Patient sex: M
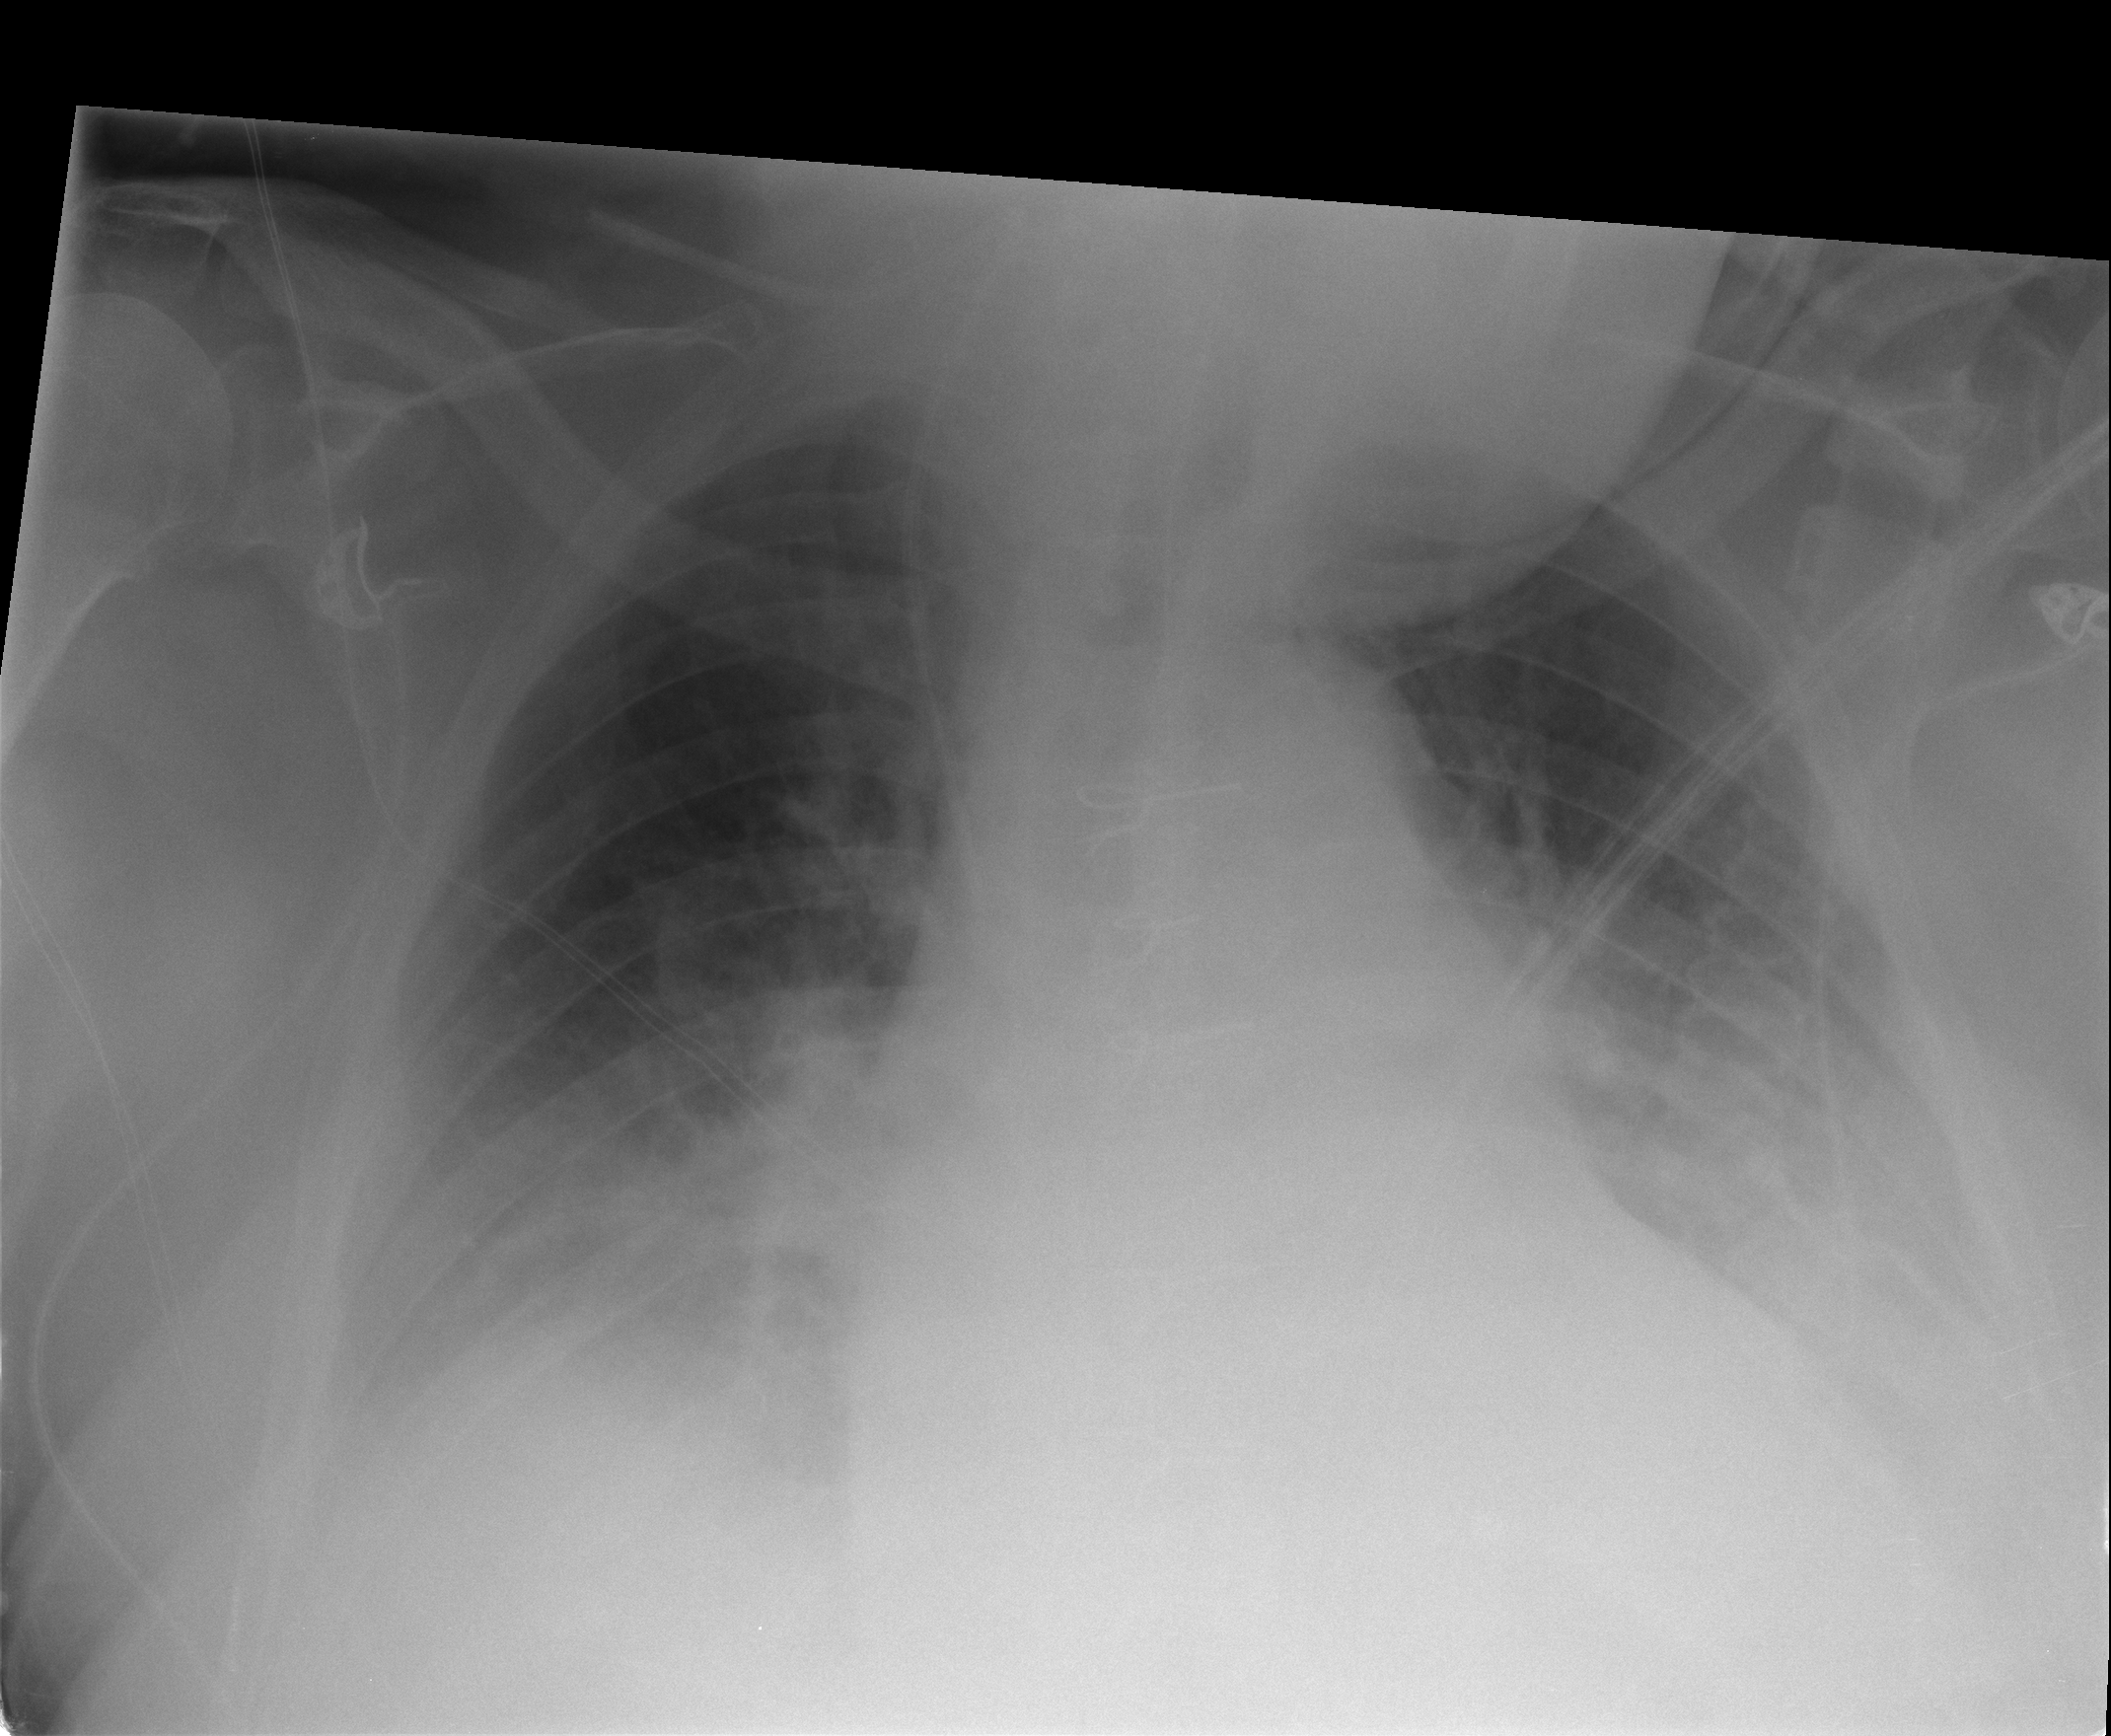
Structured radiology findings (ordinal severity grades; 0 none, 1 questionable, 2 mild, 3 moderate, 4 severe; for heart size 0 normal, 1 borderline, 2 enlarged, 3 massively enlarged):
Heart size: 2
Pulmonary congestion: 3
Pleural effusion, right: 2
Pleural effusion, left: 3
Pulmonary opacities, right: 0
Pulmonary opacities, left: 0
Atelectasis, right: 2
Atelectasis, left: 3